Question: How can I write a multidimensional list to csv file in python.
I tried something like this:
'''
with open(output, 'wb') as f:
wtr = csv.writer(f, delimiter= ',')
wtr.writerows(mylist)
'''
or this:
'''
i = 1
while i < len(mylist):
input = os.path.join(folder, str((i-1)) + '_development)
with open(input,'r') as csvinput:
output = os.path.join(folder, str(i) + '_development)
with open(output, 'w') as csvoutput:
writer = csv.writer(csvoutput)
for row in csv.reader(csvinput):
writer.writerow(row+mylist[i])
os.remove(input)
i +=1
'''
But then the csv file has only one column.
My list:
'''
[[1,2,3],[4,5,6]]
'''
The output should look like this:

Do you know how to fix this?
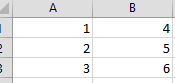
Answer: transpose your list input first:
'''
l = [[1,2,3],[4,5,6]]
l = zip(*l)
'''
you will get:
'''
[(1, 4), (2, 5), (3, 6)]
'''
then call 'writerows()'.